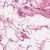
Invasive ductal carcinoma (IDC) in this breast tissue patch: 0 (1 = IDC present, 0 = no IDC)